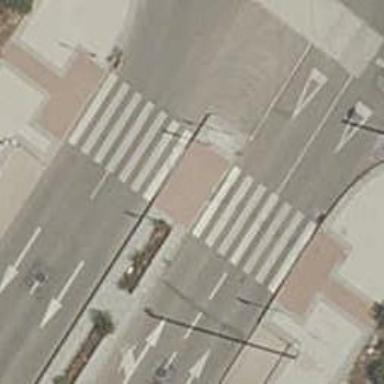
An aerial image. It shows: Uncontrolled zebra crossing on the road.